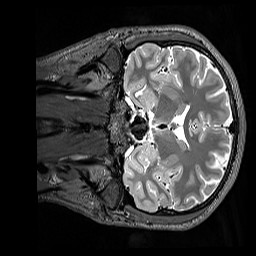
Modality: T2w
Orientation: coronal
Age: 24
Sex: male
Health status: healthy
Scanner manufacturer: siemens
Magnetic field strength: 3 T
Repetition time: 3.2 s
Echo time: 0.568 s